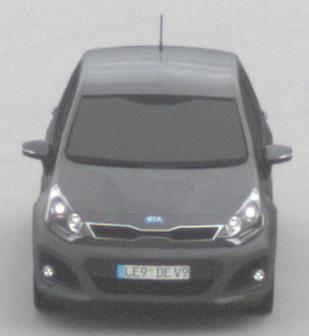
Make: KIA
Model: Rio 1.2
Detailed model: Rio (UB)
Model produced from: 2011/09
Model produced until: 2015/01
Doors: 3
Color: gray
Road condition: dry road
Daytime: midday
Contrast: low contrast